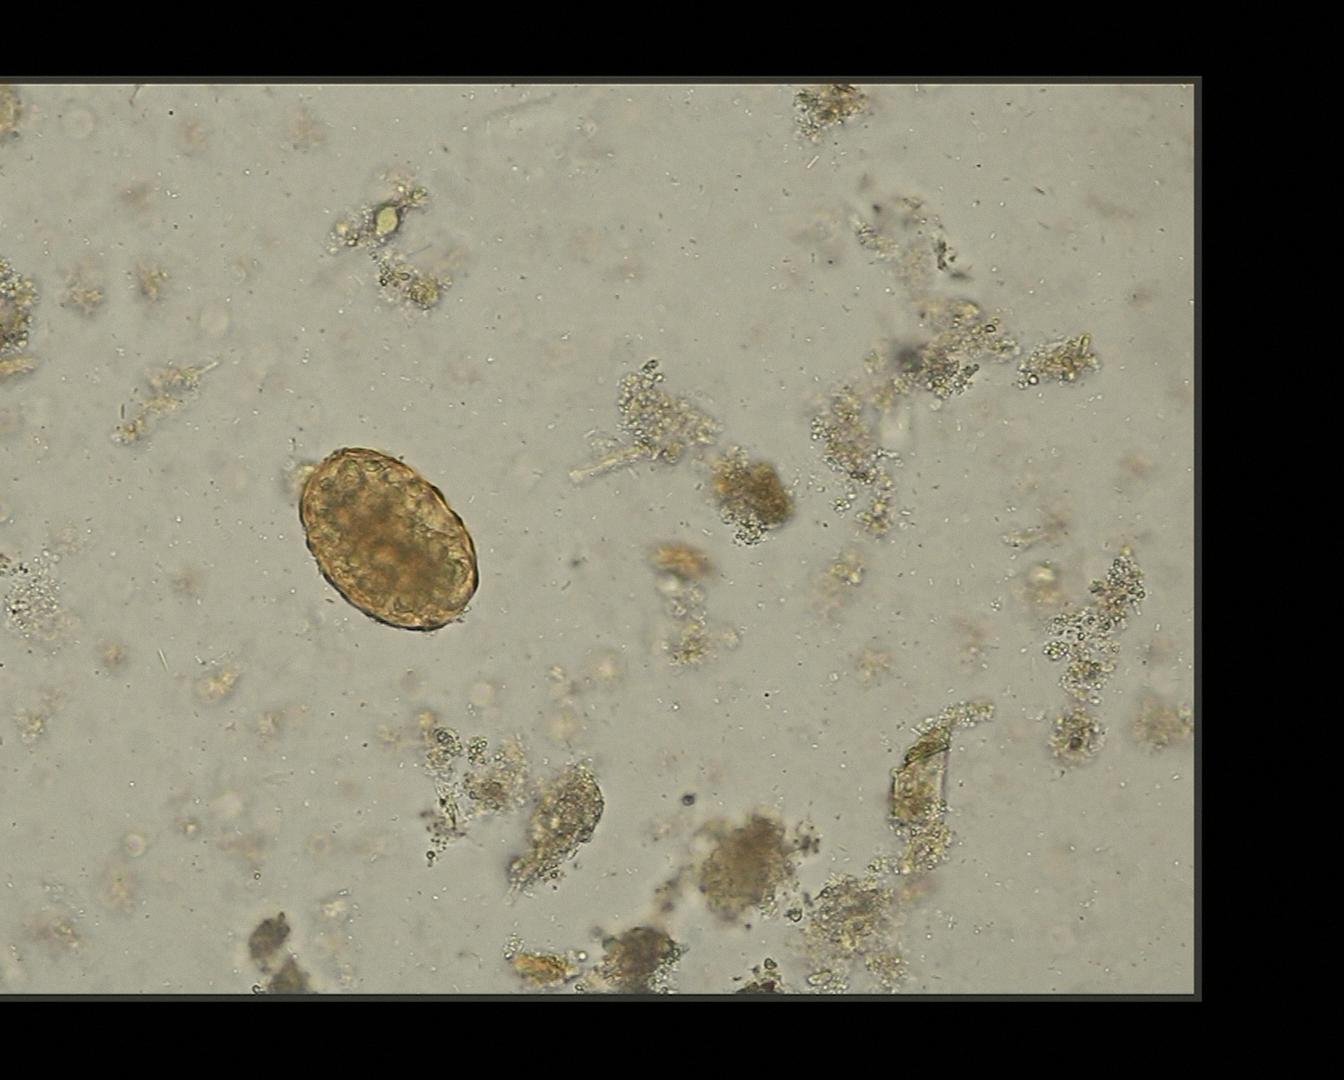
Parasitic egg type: Ascaris lumbricoides